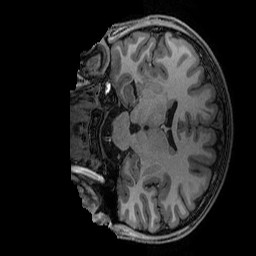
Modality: T1w
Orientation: coronal
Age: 15
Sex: male
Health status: ill
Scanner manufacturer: ge
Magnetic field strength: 3 T
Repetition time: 0.007664 s
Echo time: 0.00342 s